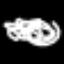
Label: squiggle